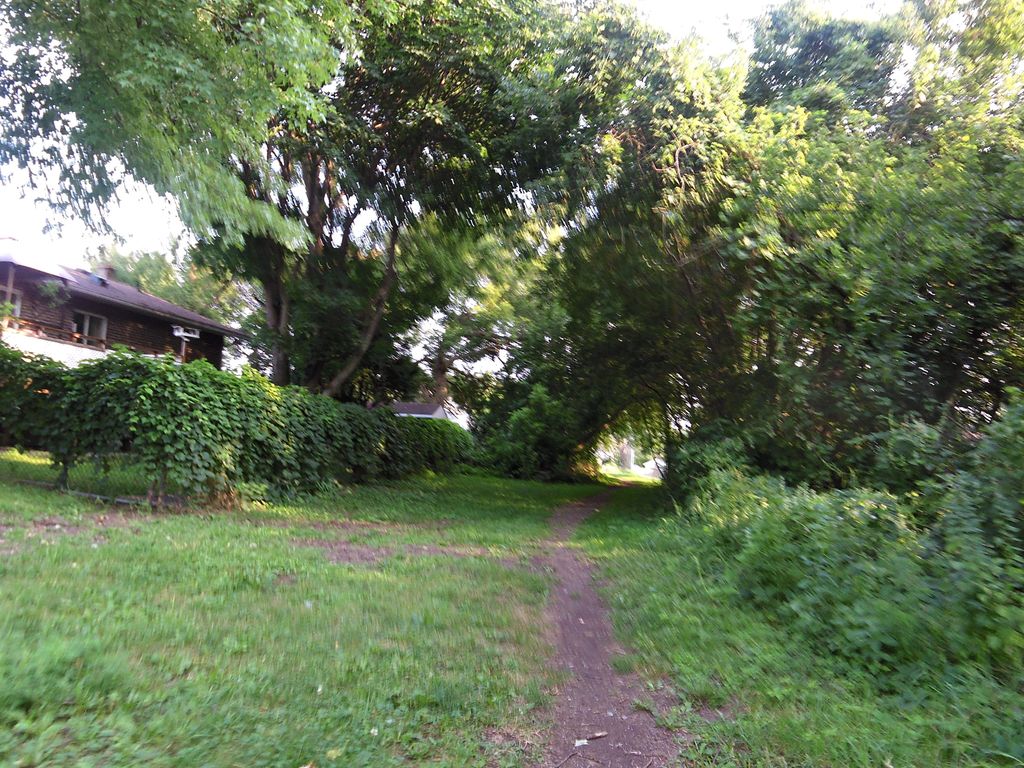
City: ottawa-gatineau